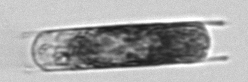
Label: Hemiaulus